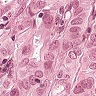
Metastatic tissue present: yes